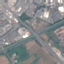
Label: Highway